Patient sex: M
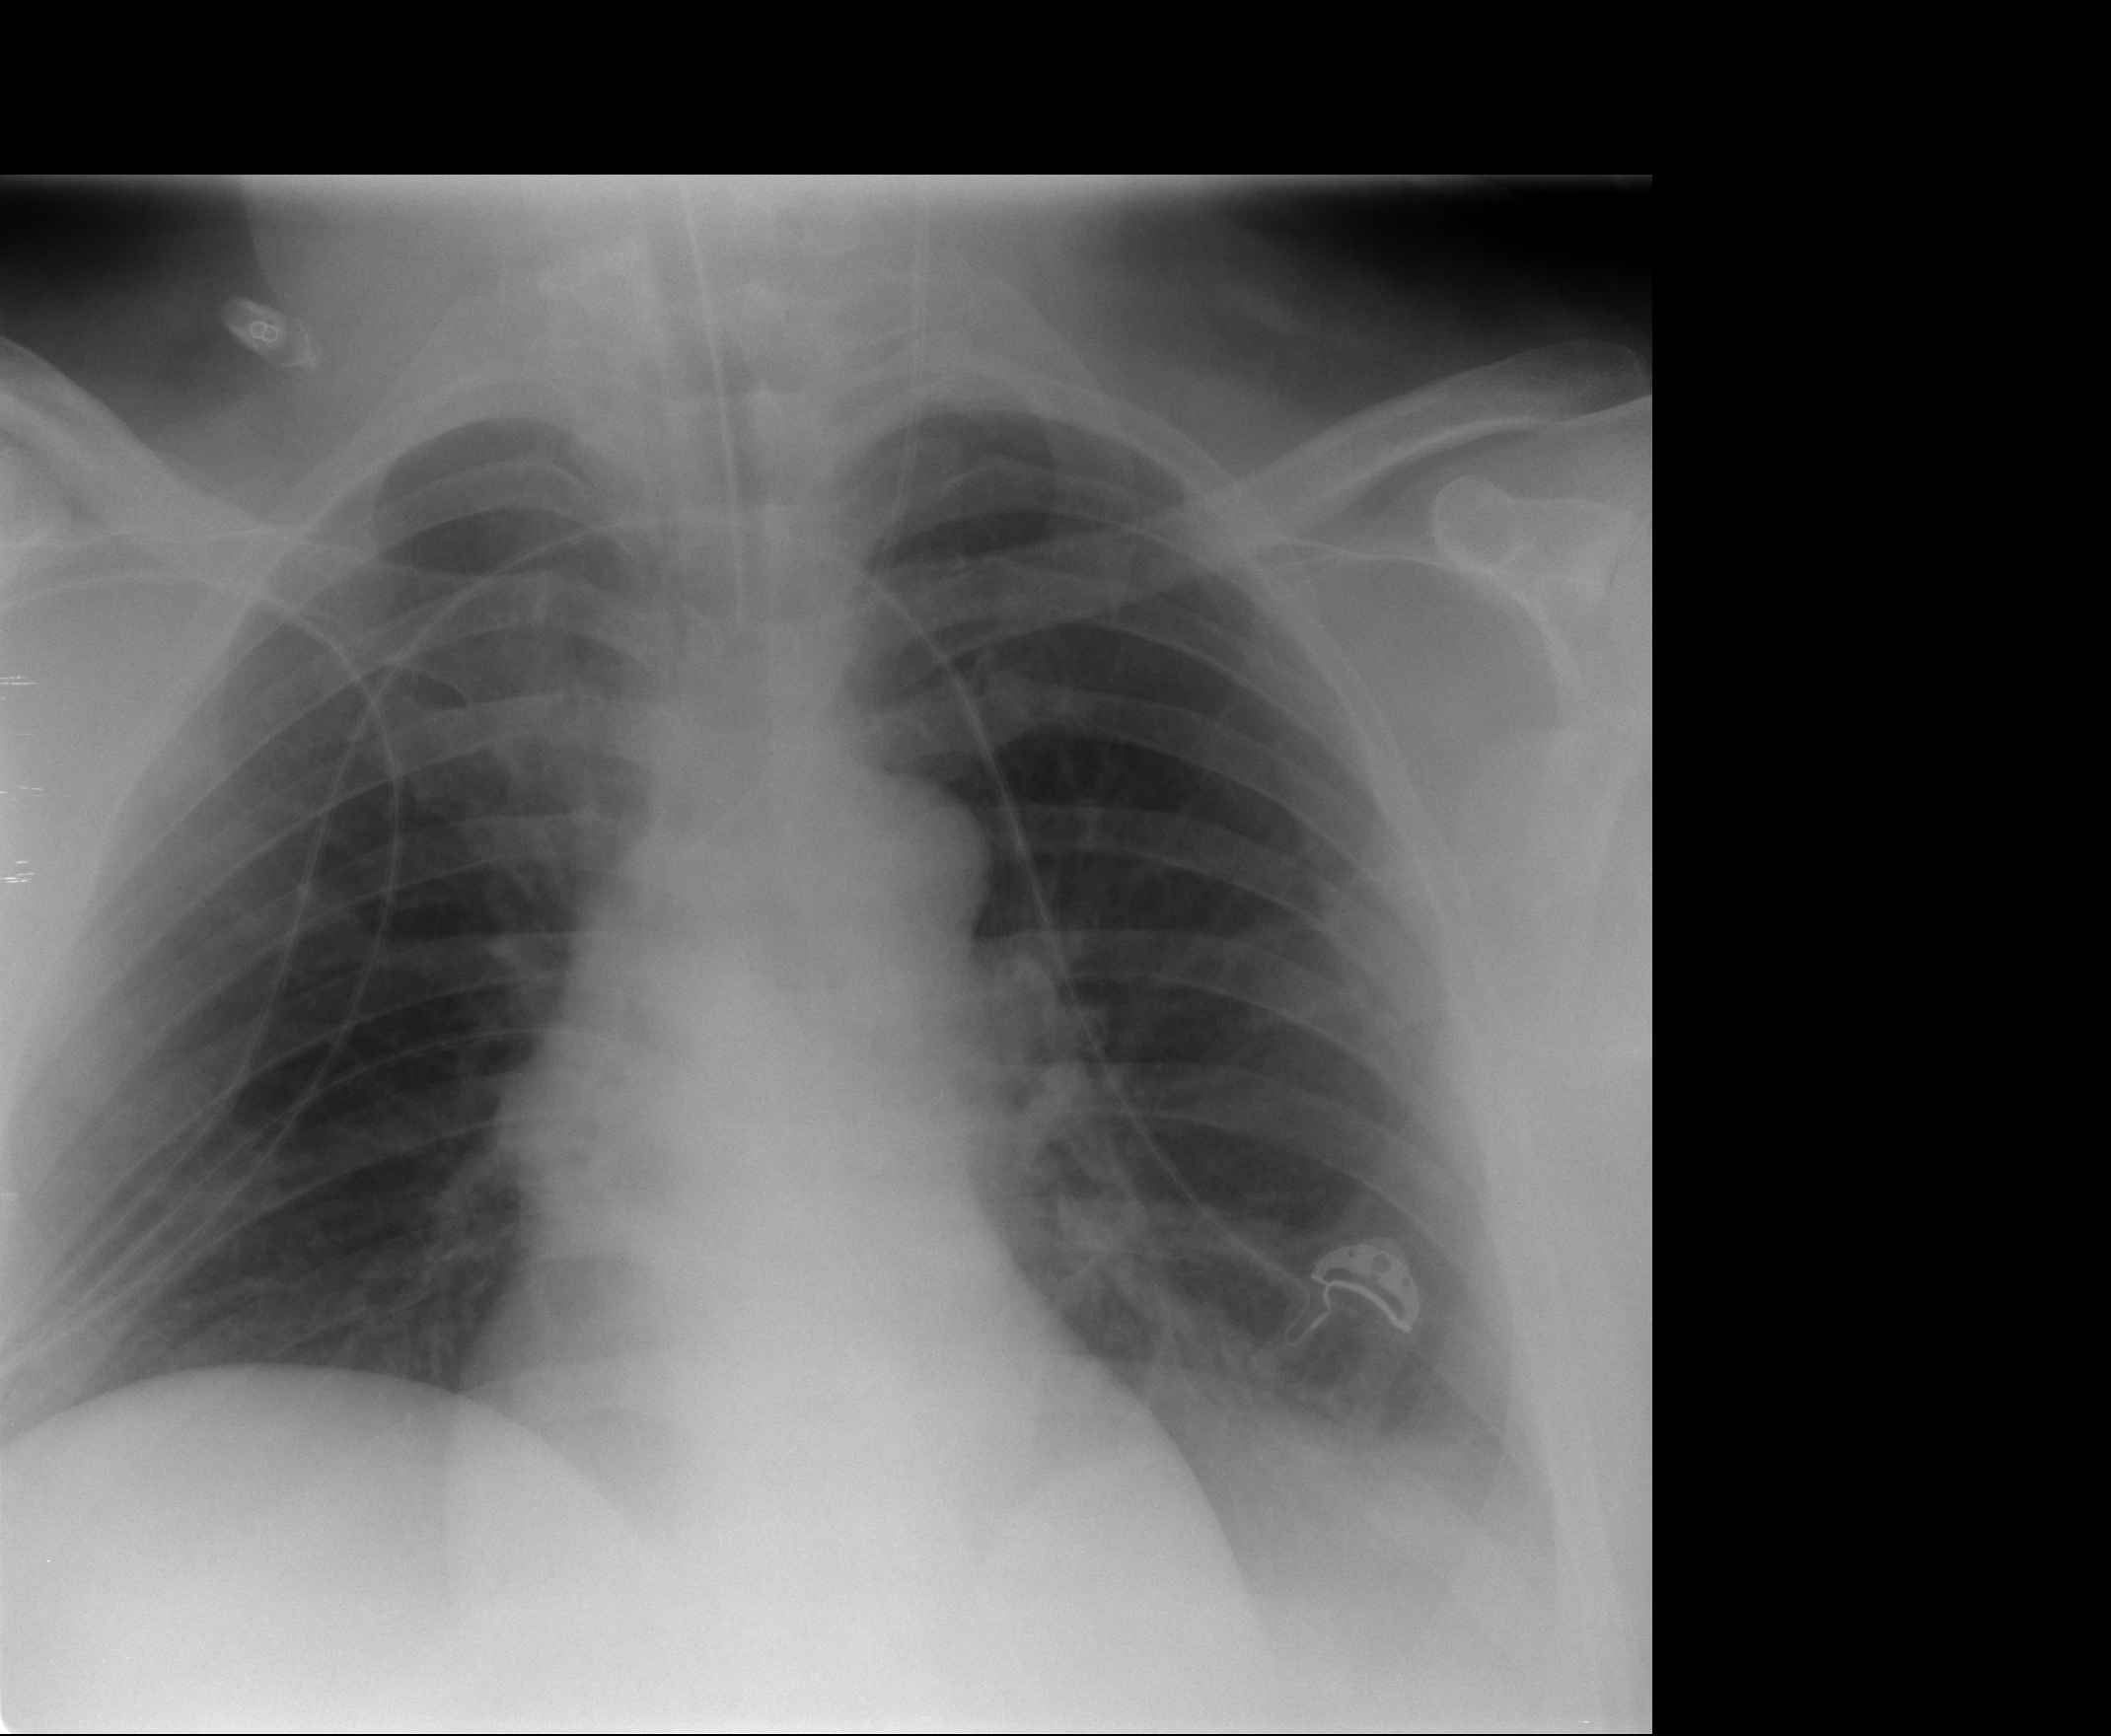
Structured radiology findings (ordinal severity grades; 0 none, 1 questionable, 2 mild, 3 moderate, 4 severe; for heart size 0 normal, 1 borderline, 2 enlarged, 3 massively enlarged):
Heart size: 0
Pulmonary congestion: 1
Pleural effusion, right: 0
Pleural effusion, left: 1
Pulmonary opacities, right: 0
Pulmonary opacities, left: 0
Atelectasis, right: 0
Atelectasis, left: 2